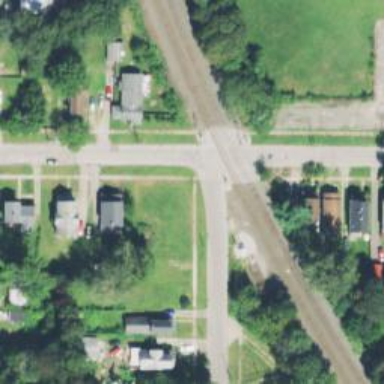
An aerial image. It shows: Crossing for the railway.